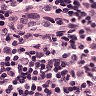
Metastatic tissue present: no